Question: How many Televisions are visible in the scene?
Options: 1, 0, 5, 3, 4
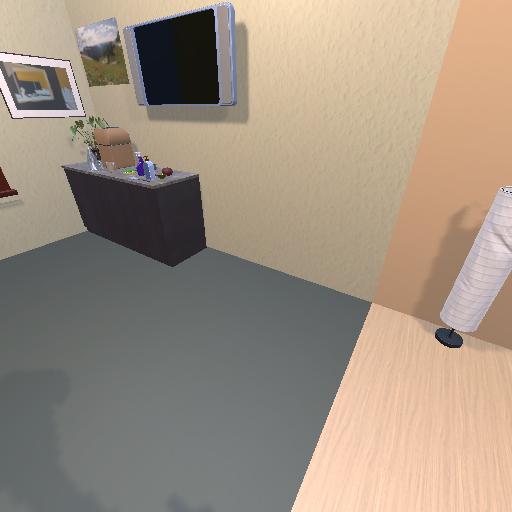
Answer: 1